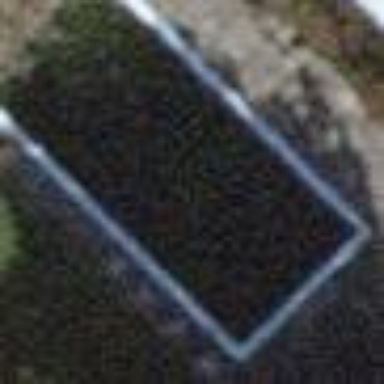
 perfect for swimming and other water activities."